Question: I create an image with:
<URL>
'''
convert img-5.jpg -thumbnail 300x200 -bordercolor white -border 10 -bordercolor grey60 -border 1 -bordercolor none -background none -rotate -4 \( img-2.jpg -thumbnail 300x200 -bordercolor white -border 10 -bordercolor grey60 -border 1 -bordercolor none -background none -rotate 6 \) \( img-3.jpg -thumbnail 300x200 -bordercolor white -border 10 -bordercolor grey60 -border 1 -bordercolor none -background none -rotate -2 \) \( img-1.jpg -thumbnail 300x200 -bordercolor white -border 10 -bordercolor grey60 -border 1 -bordercolor none -background none -rotate -4 \) \( img-4.jpg -thumbnail 300x200 -bordercolor white -border 10 -bordercolor grey60 -border 1 -bordercolor none -background none -rotate 4 \) -border 100x80 -gravity center +repage -flatten -trim +repage -background black \( +clone -shadow 60x4+4+4 \) +swap -background none -flatten stack.png
'''
My Result:

but i want to margin my result or padding from 4 side of background.
Is there any solution?
thank you
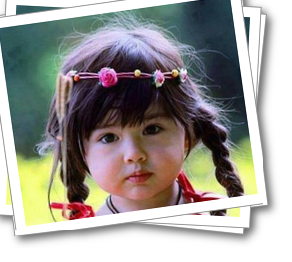
Answer: To create picture Like This :

You need to use :
'''
exec('convert '.$newfile1.' -thumbnail 300x200 -bordercolor white -border 10 -bordercolor grey60 -border 1 -bordercolor none -background none -rotate 3 '.$pic01.'');
exec('convert '.$newfile1.' -thumbnail 300x200 -bordercolor white -border 10 -bordercolor grey60 -border 1 -bordercolor none -background none -rotate -4 '.$pic02.'');
exec('convert '.$newfile1.' -thumbnail 300x200 -bordercolor white -border 10 -bordercolor grey60 -border 1 -bordercolor none -background none -rotate 5 '.$pic03.'');
exec('convert '.$newfile1.' -thumbnail 300x200 -bordercolor white -border 10 -bordercolor grey60 -border 1 -bordercolor none -background none -rotate -9 '.$pic04.'');
exec('convert -size 370x320 xc:none '.$result_image.'');
exec("composite -gravity center ".$pic01." ".$result_image." -quality 100 ".$result_image);
exec("composite -gravity center ".$pic02." ".$result_image." -quality 100 ".$result_image);
exec("composite -gravity center ".$pic03." ".$result_image." -quality 100 ".$result_image);
exec("composite -gravity center ".$pic04." ".$result_image." -quality 100 ".$result_image);
exec("convert ".$result_image." -background black ( +clone -shadow 100x3+0+0 ) +swap -background none -flatten ".$result_image);
'''
And your result will be like example.
don't forget if you need to more image or different images repeat :
'''
exec('convert '.$newfile1.' -thumbnail 300x200 -bordercolor white -border 10 -bordercolor grey60 -border 1 -bordercolor none -background none -rotate 3 '.$pic01.'');
'''
and change the $newfile or change $pic01 .... $pic(n) if you need.
and compose it with $result_image like:
'''
exec("composite -gravity center ".$pic(n)." ".$result_image." -quality 100 ".$result_image);
'''
I hope this use full.
best regard, thank you <URL>